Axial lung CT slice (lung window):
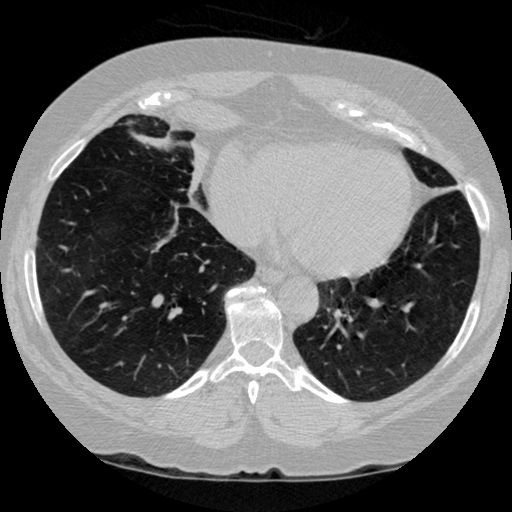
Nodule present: no